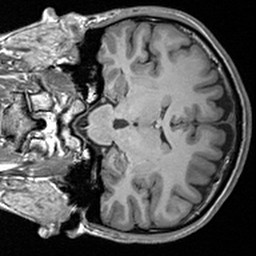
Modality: T1w
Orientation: coronal
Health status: healthy
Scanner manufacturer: siemens
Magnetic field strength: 3 T
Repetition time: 1.9 s
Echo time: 0.00227 s